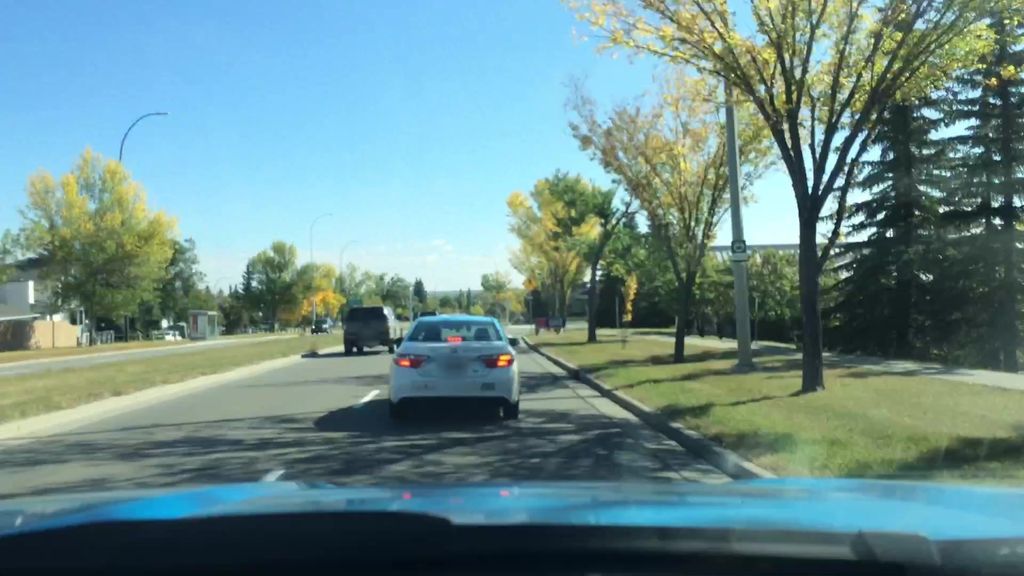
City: calgary